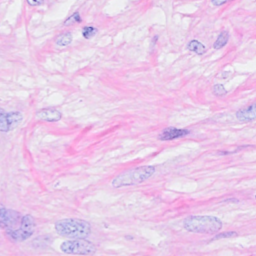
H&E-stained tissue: Breast